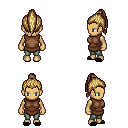
a pixel art fantasy rpg character, female body template, human, tanned skin, brown tunic, teal pants, blonde long topknot hairstyle, black slippers, four views (front, back, left, right), 2x2 character sprite sheet, small pixel art, hard edges, no anti-aliasing